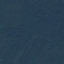
Land use / land cover: Forest